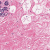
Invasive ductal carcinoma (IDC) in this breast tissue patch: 0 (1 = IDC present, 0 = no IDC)